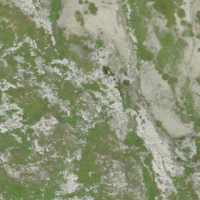
EUNIS habitat code: 48
Species observed at this site:
Leontopodium nivale